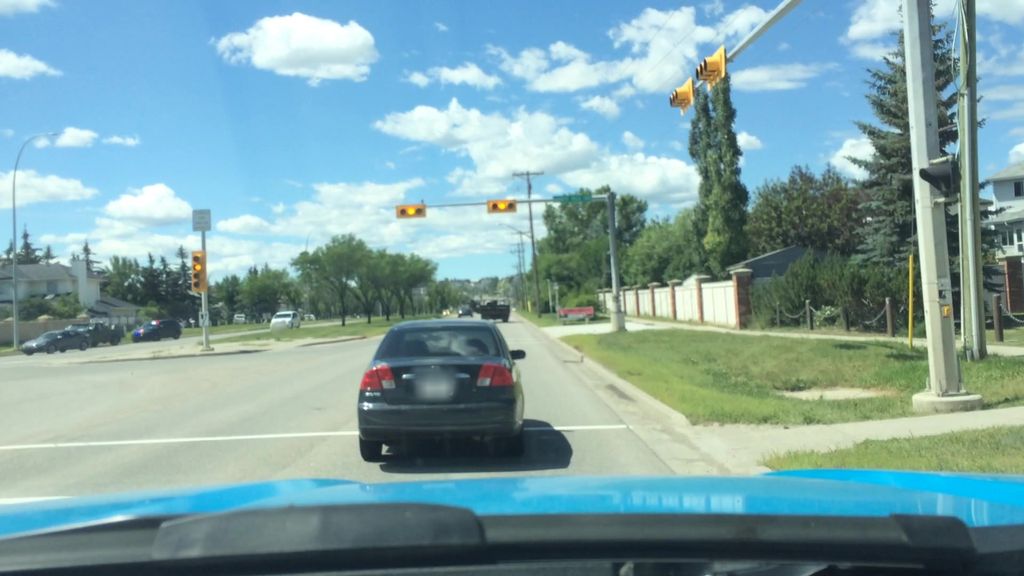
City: calgary